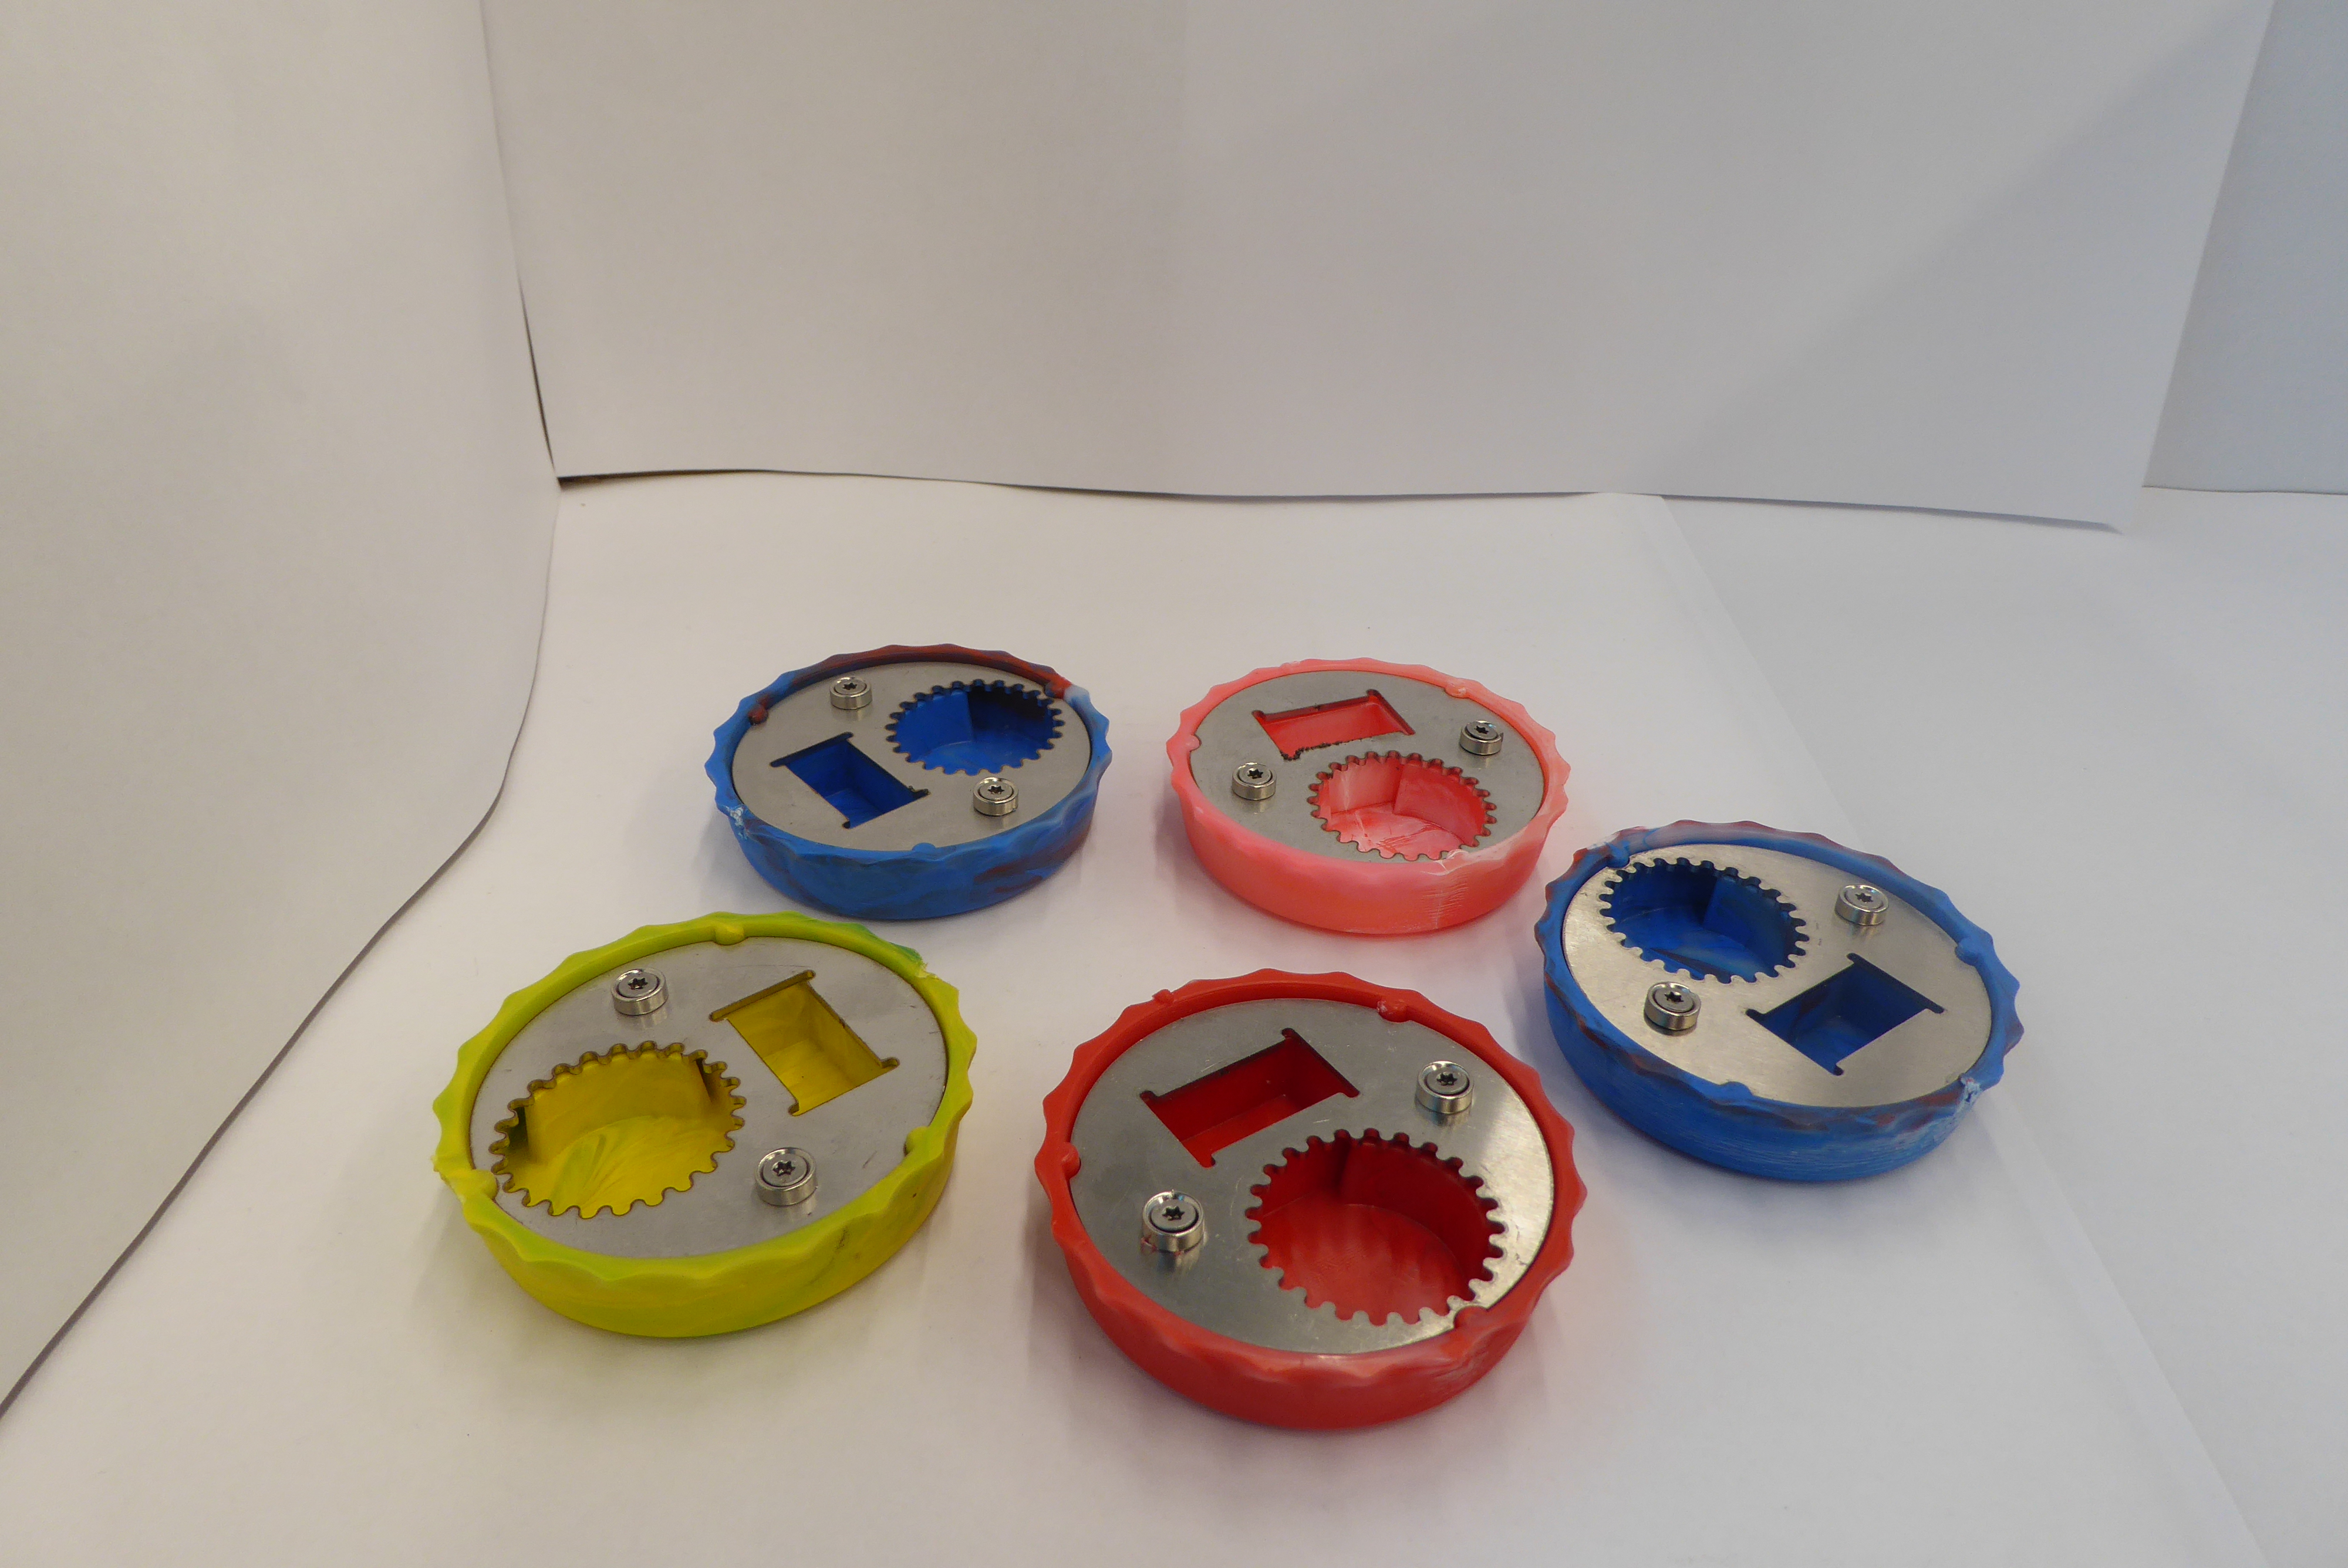
Label: Bottle Opener